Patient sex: M
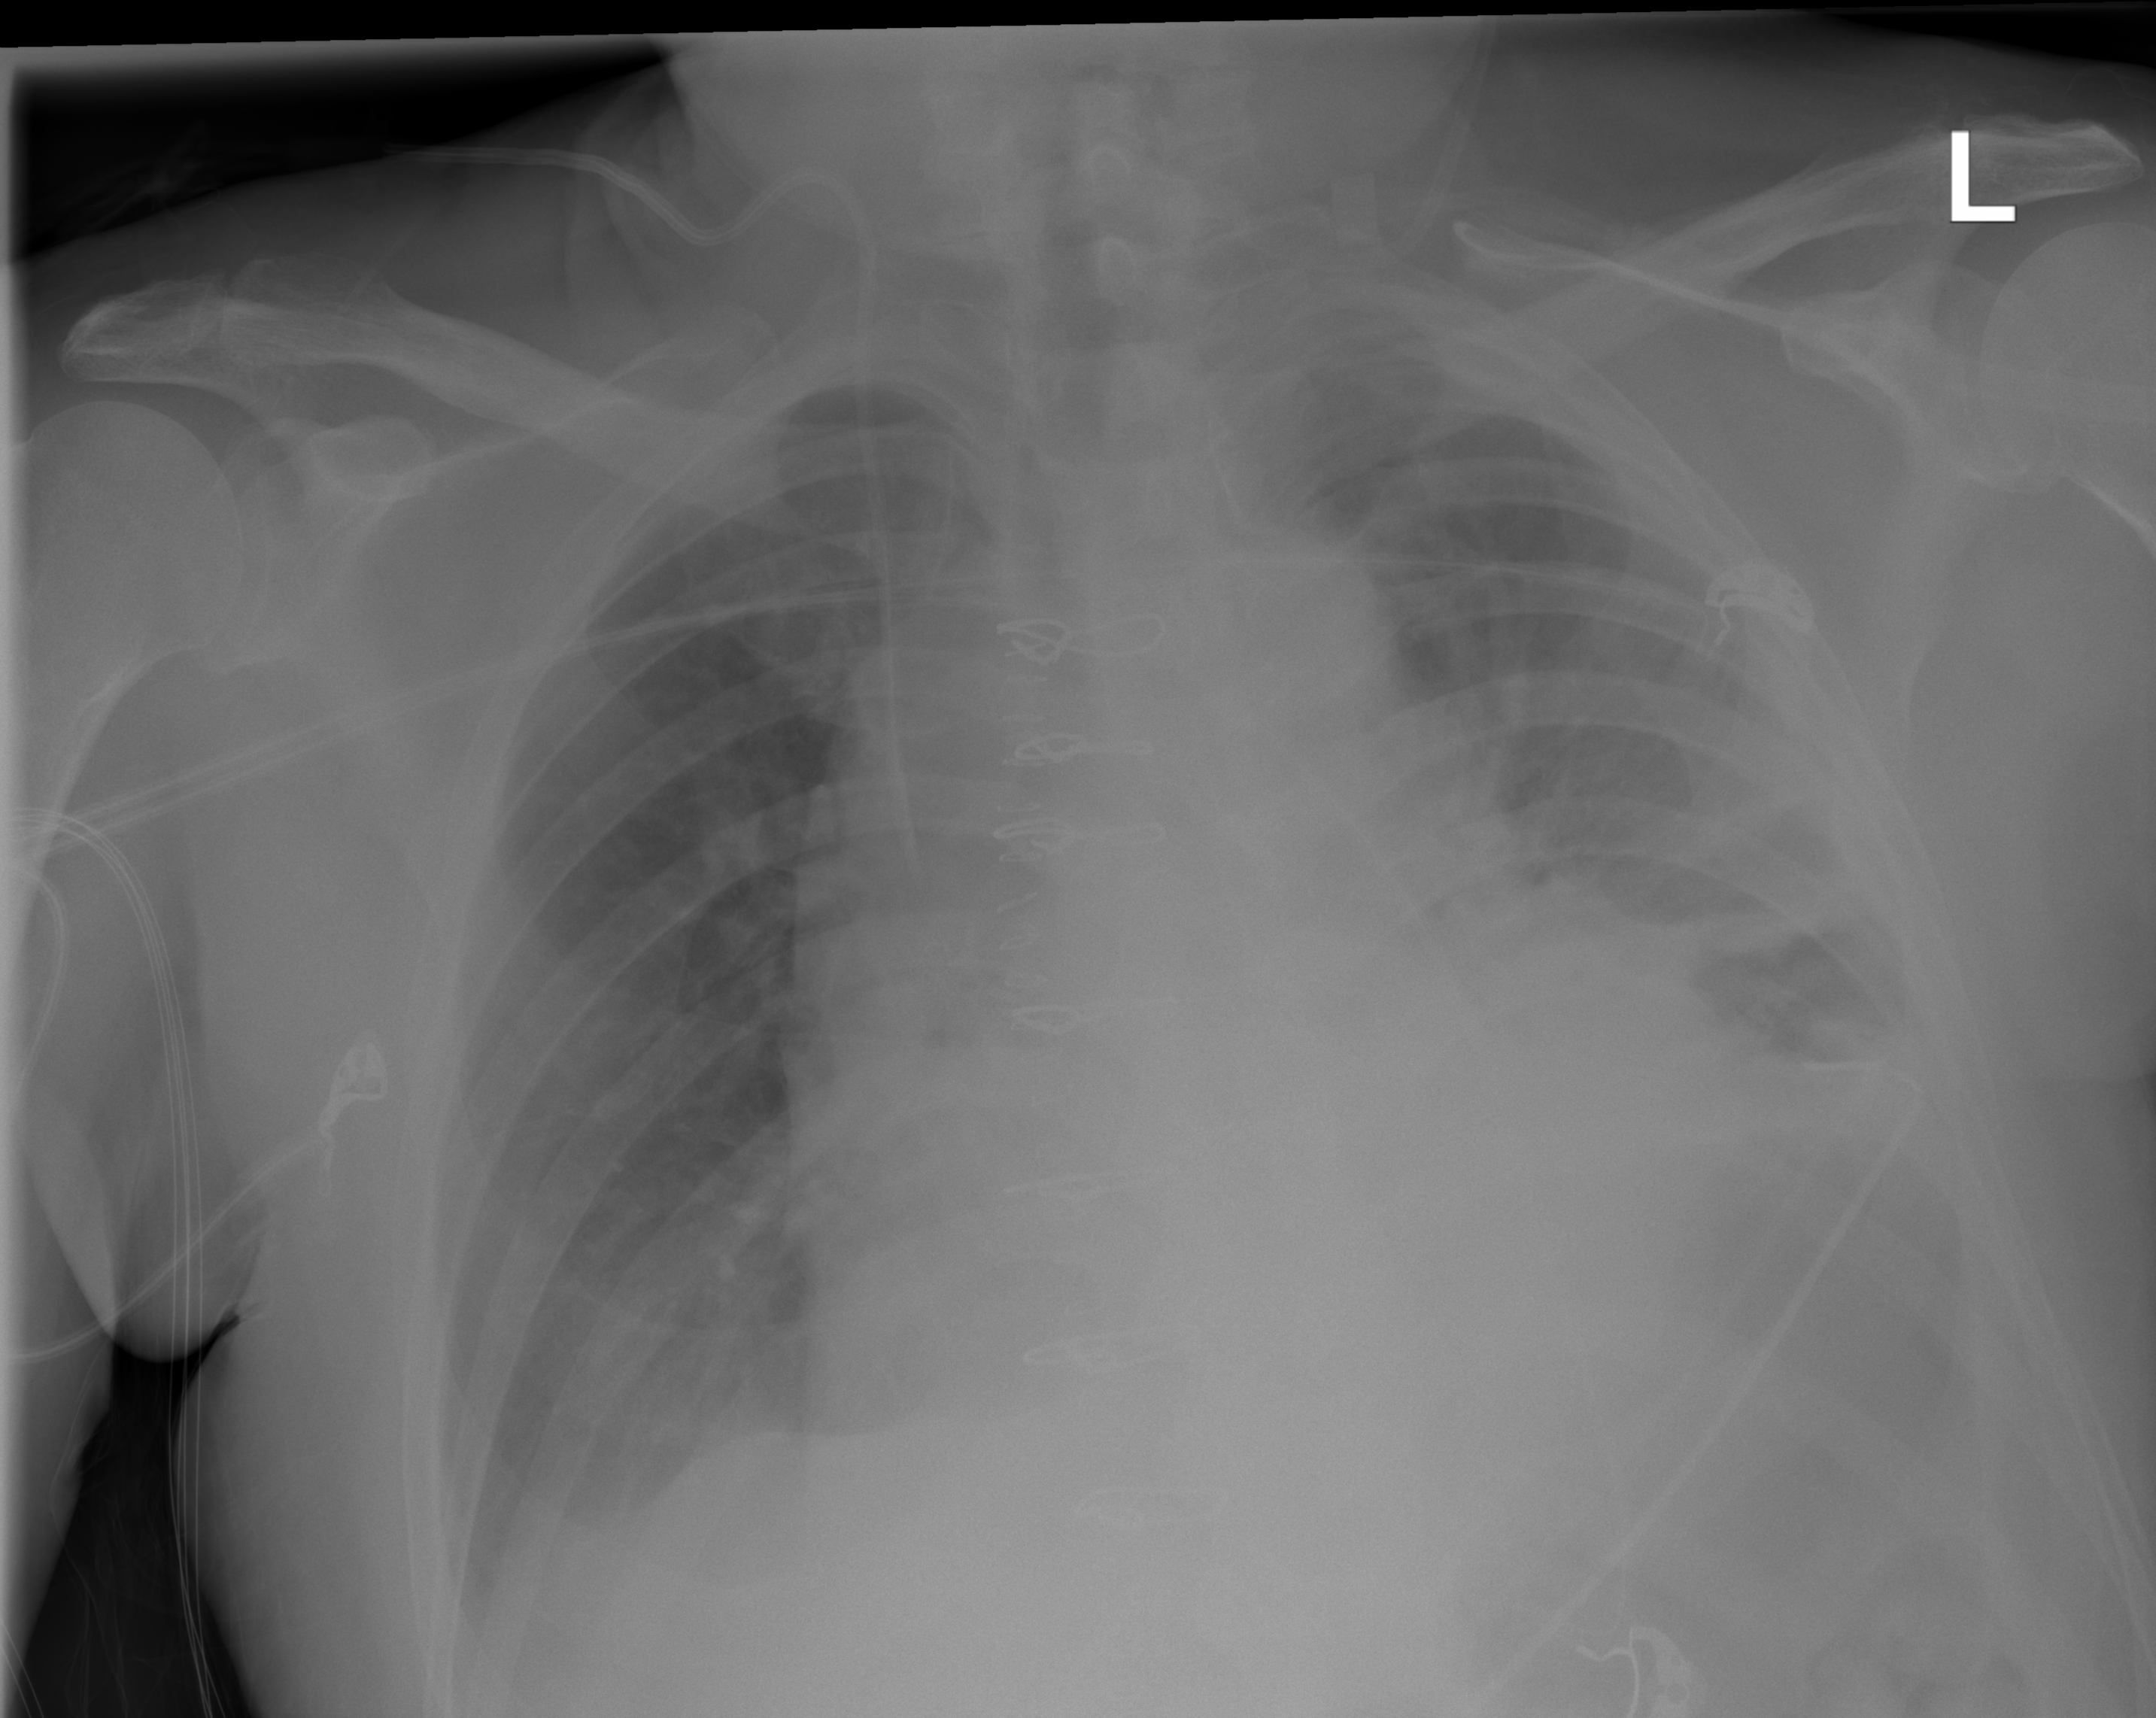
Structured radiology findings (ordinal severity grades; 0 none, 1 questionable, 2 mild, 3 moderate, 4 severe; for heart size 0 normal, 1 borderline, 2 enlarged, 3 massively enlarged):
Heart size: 1
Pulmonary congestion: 0
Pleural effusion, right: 2
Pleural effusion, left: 2
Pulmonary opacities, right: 0
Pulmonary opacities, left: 0
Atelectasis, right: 0
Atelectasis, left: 2